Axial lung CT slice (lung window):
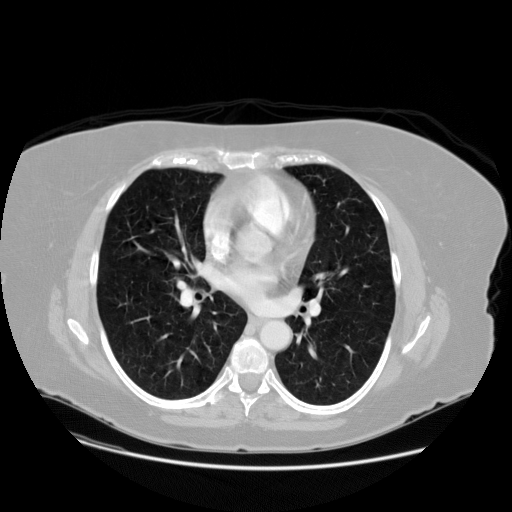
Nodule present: no